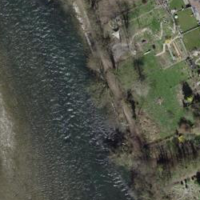
EUNIS habitat code: 15
Species observed at this site:
Lapsana communis
Caltha palustris